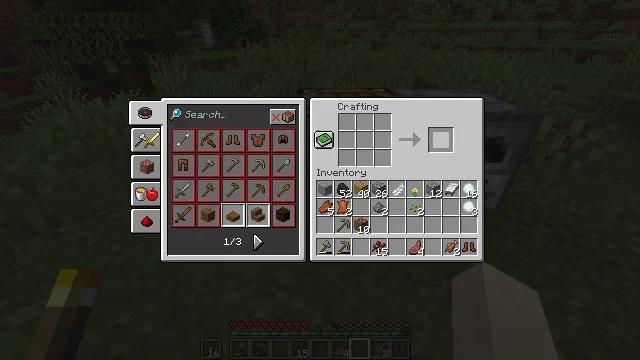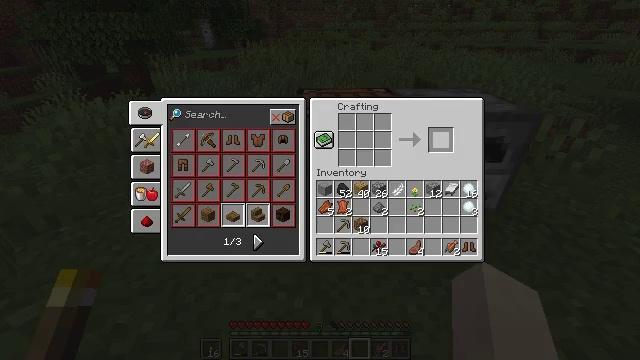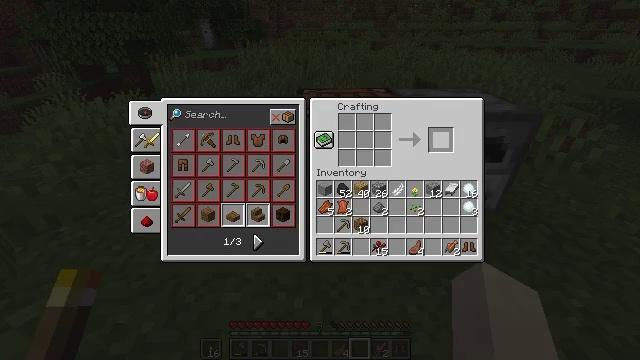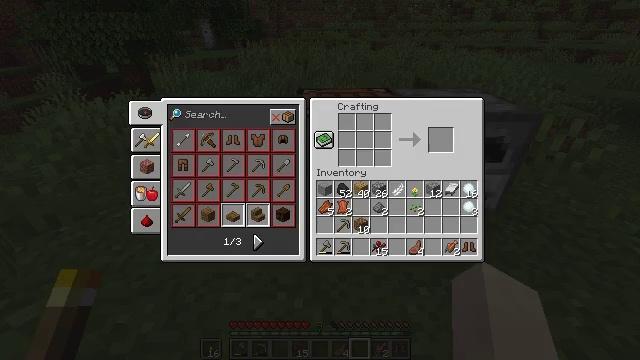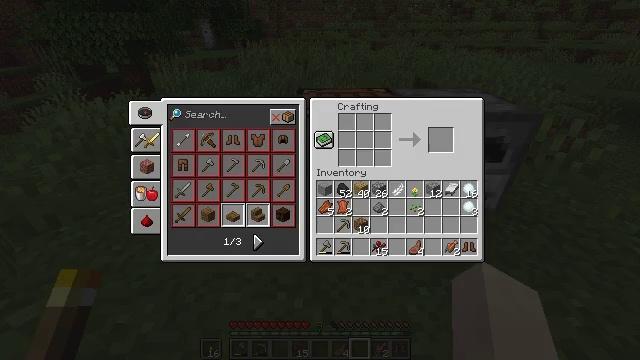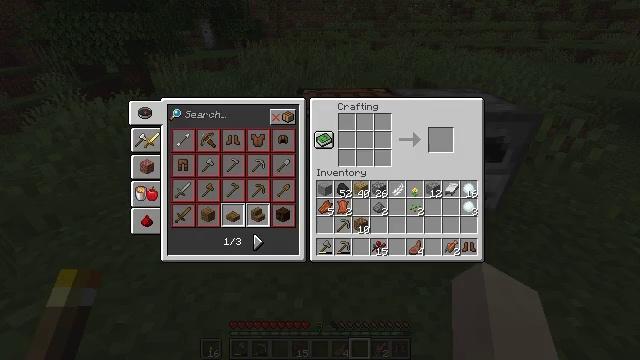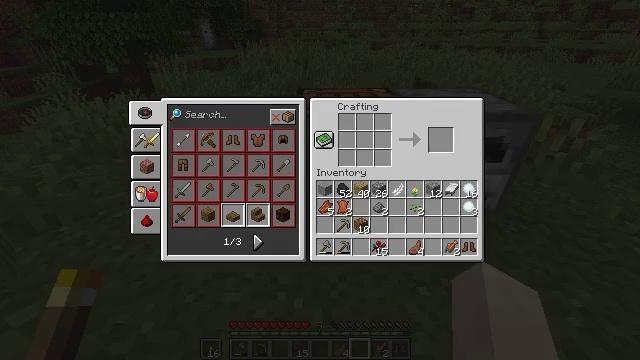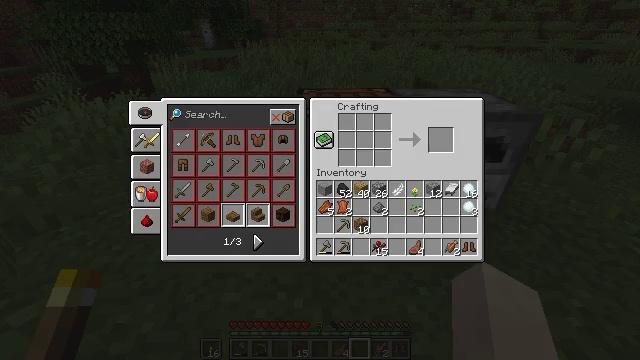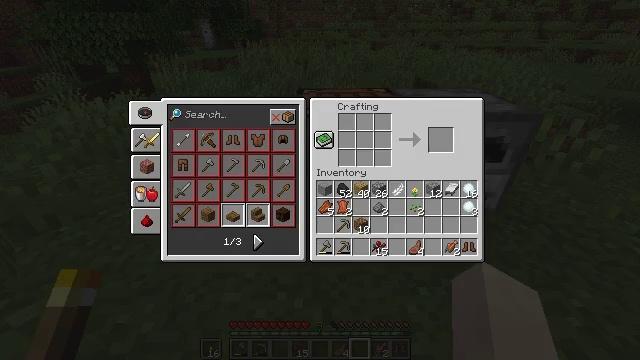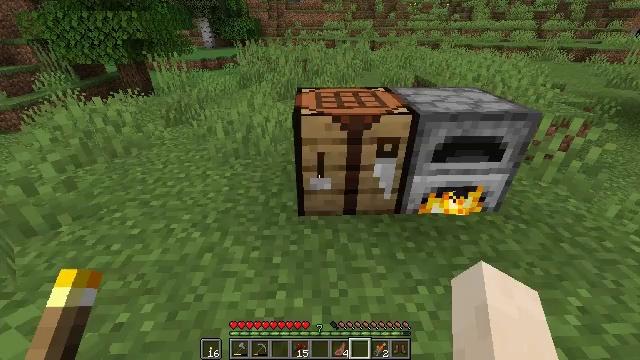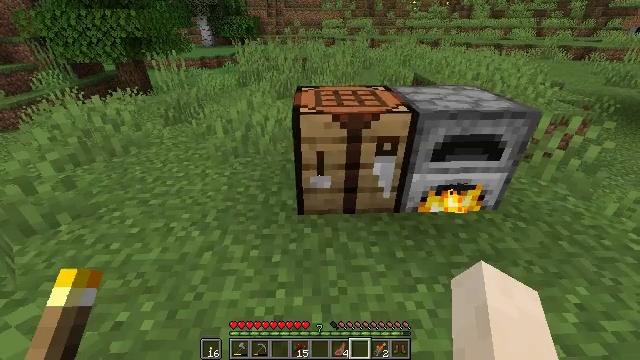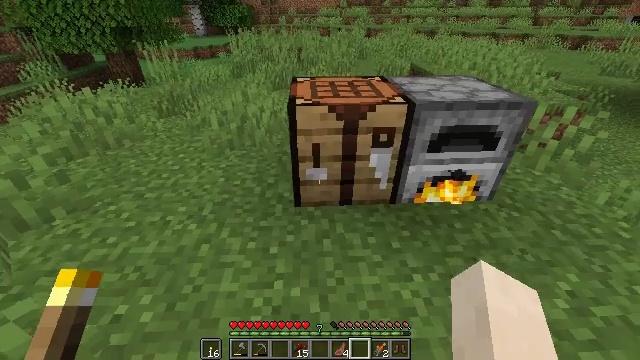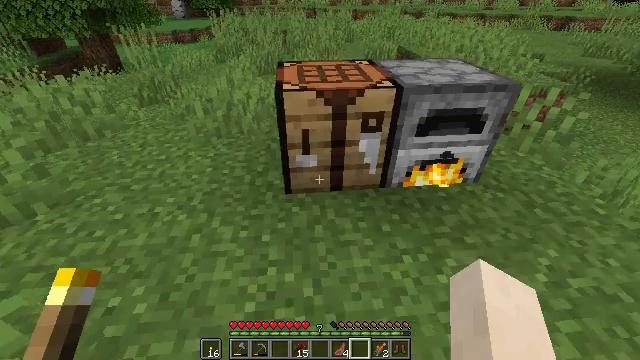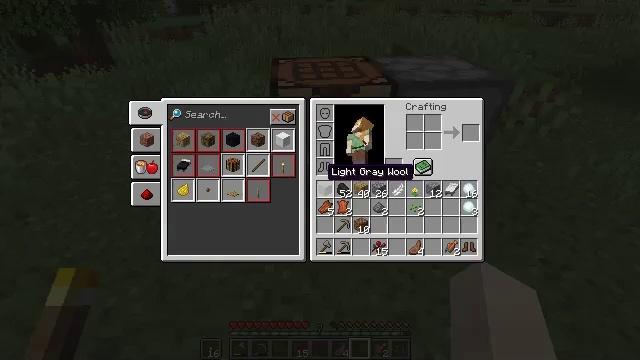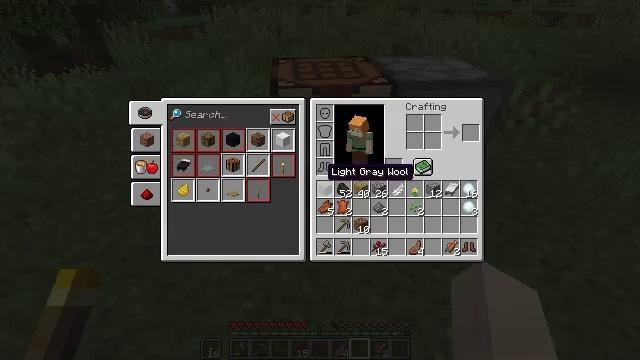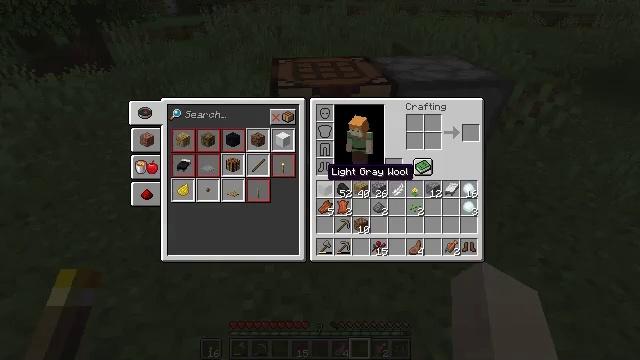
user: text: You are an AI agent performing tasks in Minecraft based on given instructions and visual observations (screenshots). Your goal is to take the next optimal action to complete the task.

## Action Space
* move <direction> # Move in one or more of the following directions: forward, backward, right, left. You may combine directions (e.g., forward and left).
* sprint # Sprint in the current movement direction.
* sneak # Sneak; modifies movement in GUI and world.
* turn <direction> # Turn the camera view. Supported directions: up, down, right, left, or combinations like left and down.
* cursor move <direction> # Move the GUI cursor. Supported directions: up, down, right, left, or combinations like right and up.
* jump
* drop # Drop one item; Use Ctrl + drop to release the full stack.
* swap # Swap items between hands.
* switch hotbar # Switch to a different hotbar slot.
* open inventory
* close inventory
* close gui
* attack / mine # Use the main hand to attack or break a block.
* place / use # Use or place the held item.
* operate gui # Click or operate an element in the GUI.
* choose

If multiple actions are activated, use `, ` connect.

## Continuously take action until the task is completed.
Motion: motion action
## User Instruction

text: Get cooked beef by using the furnace.
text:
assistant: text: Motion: sneak, open gui
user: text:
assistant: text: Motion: no_op
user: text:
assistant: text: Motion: no_op
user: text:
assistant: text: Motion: no_op
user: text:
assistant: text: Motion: cursor move down
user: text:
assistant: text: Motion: cursor move down
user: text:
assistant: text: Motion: no_op
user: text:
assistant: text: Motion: no_op
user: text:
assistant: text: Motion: no_op
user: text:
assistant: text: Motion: no_op
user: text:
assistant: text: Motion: close gui
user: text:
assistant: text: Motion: turn down
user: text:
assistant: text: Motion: turn right and down
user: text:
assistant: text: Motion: turn right, open inventory
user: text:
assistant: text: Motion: open inventory
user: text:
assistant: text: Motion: open inventory
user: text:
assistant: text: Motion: open inventory
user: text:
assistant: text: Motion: cursor move down
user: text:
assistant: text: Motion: cursor move right and down
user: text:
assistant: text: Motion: cursor move right
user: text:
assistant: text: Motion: sneak, cursor move down
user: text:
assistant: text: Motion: sneak, cursor move right and down
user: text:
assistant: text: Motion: sneak, cursor move right
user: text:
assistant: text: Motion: sneak, cursor move right
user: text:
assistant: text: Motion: sneak, cursor move right
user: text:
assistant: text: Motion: sneak, cursor move right
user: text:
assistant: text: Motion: sneak, cursor move right
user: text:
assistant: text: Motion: sneak, cursor move right
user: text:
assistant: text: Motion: sneak, cursor move right
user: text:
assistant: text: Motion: sneak, cursor move right